Field crop: tomato
Growth stage: 1
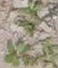
Species: portulaca